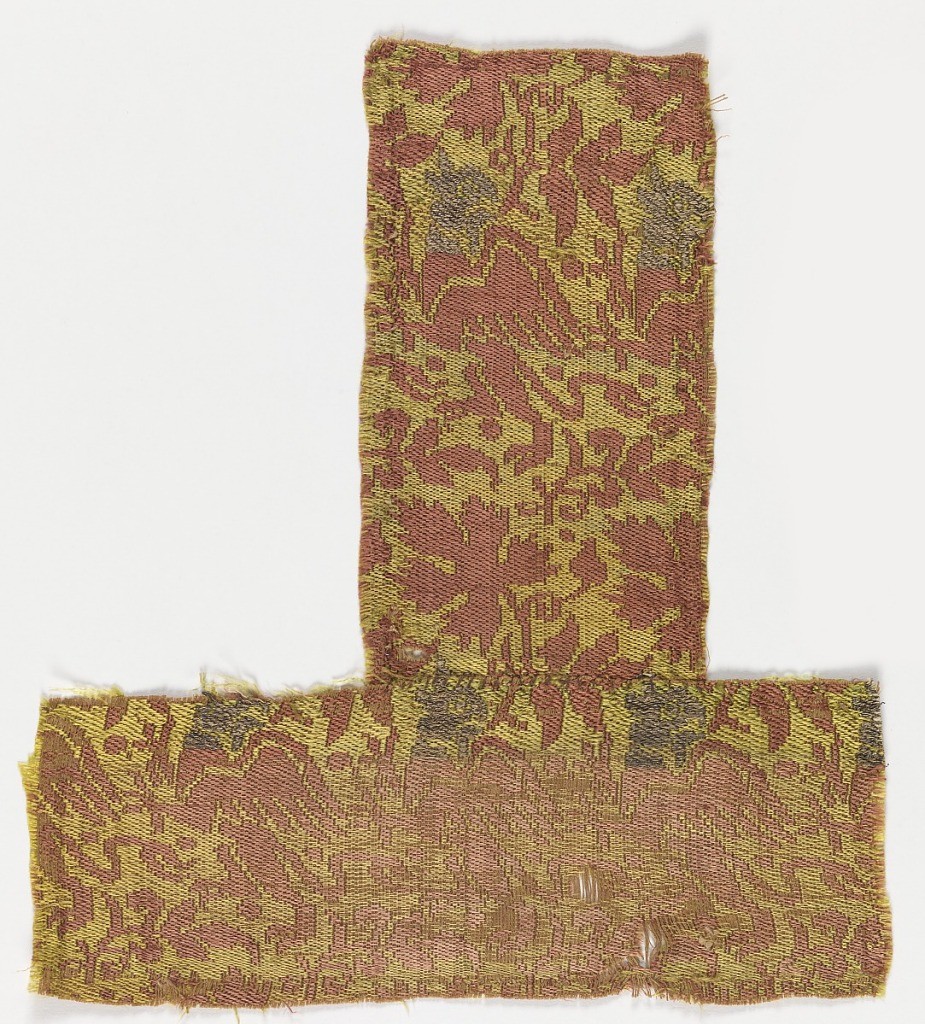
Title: Fragment
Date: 14th century
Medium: silk, linen, and metallic Technique: 2/1 twill with complementary wefts and brocade wefts
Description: Birds with metallic heads on a chartrease green background